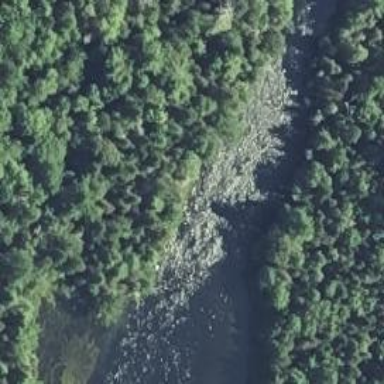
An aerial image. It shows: Rapids in the waterway.